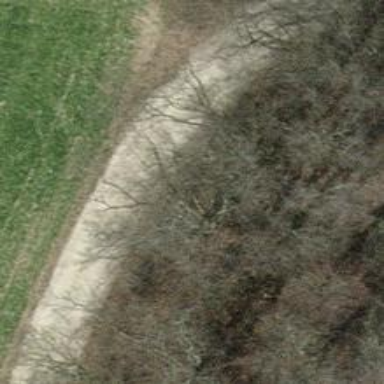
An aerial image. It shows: Track road with grade3 tracktype.